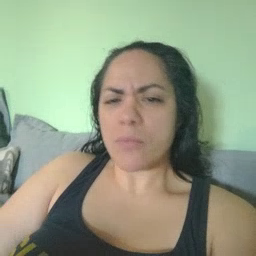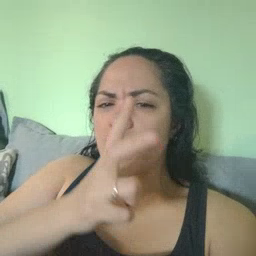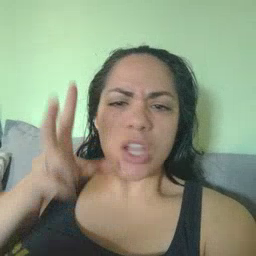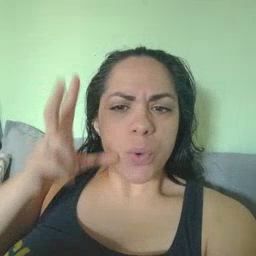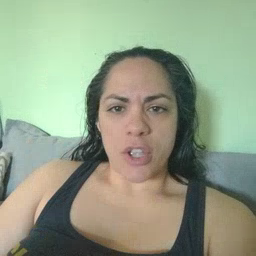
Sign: underwear